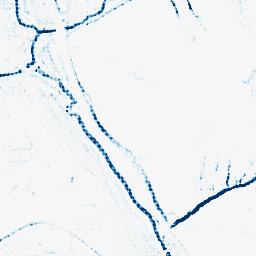
Category: morphological
Decomposition family: morphological_square
Decomposition parameters: operation: closing
size: 5
Upsampling method: sinc_blackman
Upsampling parameters: scale: 4
kernel_size: 4
Upsampling scale: 4